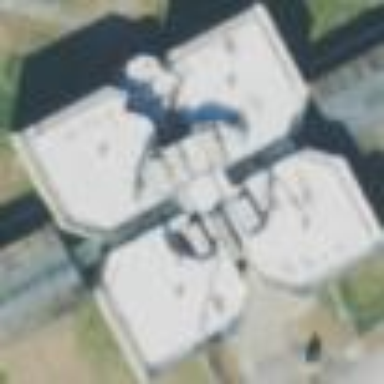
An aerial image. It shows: Flat roof building identified as prison.